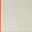
Piece: xx